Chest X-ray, PA view. Patient: 43 years old, sex F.
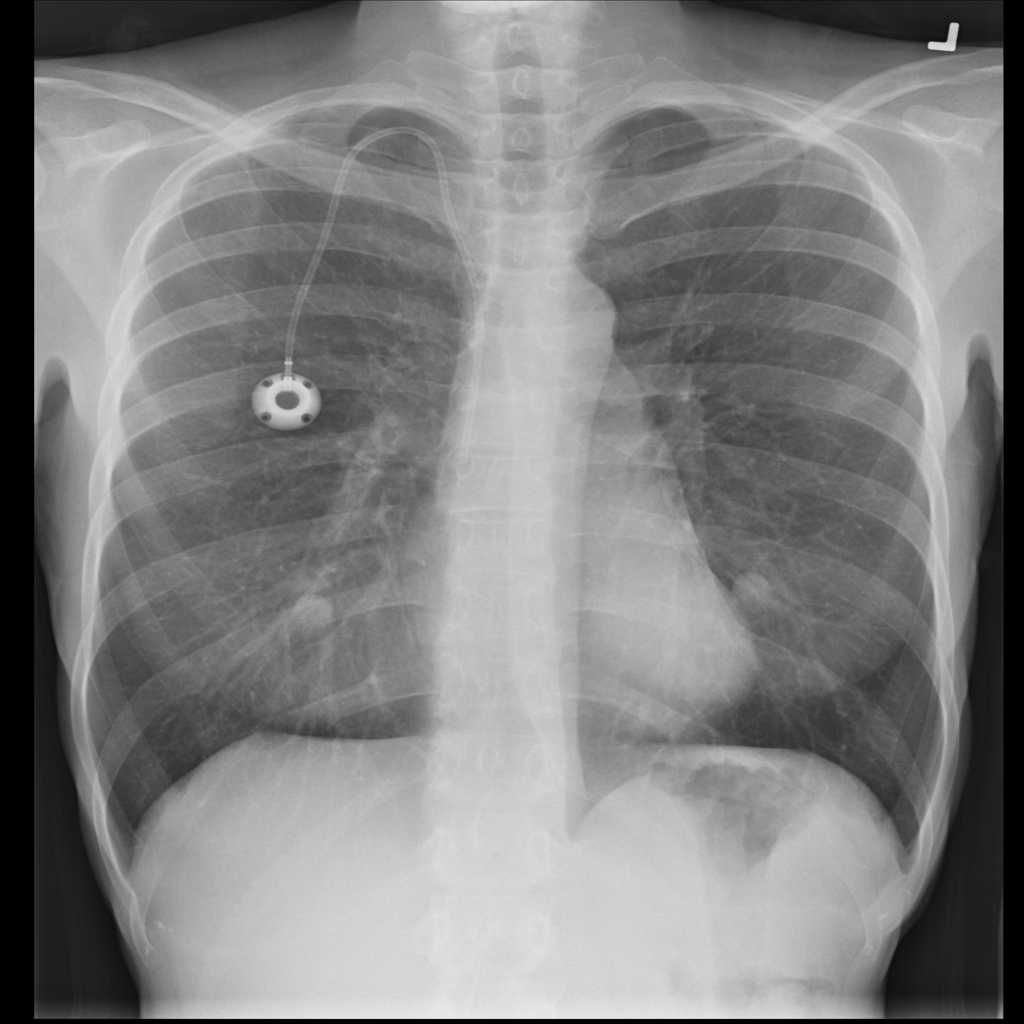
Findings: No Finding